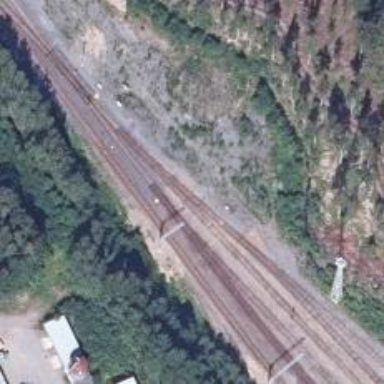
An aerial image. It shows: Wedge is used for the railway derail.